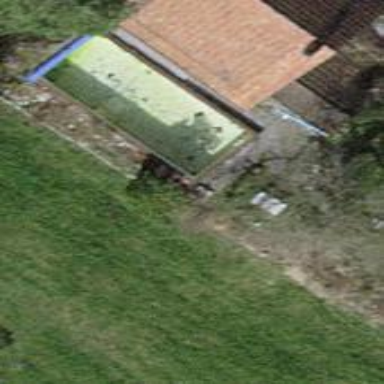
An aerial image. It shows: Swimming pool located in leisure land.